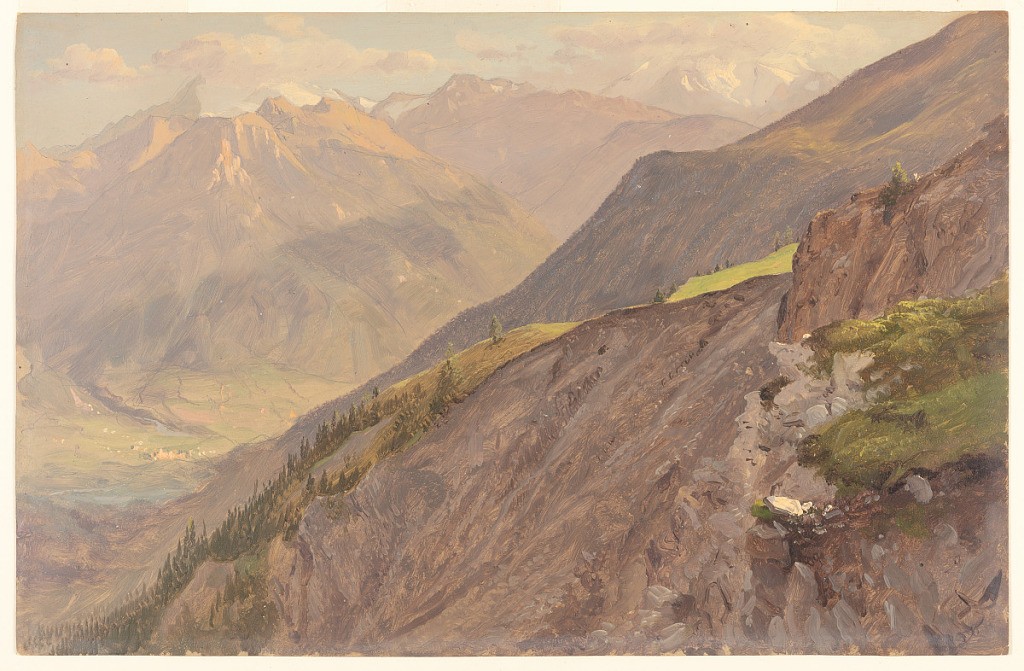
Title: Bavarian Alps near Berchtesgaden, Bavaria (Germany)
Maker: Frederic Edwin Church, American, 1826–1900
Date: June - July, 1868
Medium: Oil and graphite on tan paperboard
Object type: drawing
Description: Landscape sketch showing a view of preciptious snow-capped mountains in the Bavarian Alps, Germany, notably the Watzmann at left and possibly Hochkalter in the distance at right. Viewed from midway up a steep mountainside, the foreground consists of the various rocky washes and wooded areas that comprise the diagonal slope, which divides the composition from upper right to lower left. In the middle distance at left, the floor of a lush valley is shown with a village. The opposite side of the valley is visible in the background, made up of a bulging and rugged mountain range strewn with snowfields. At left, the Watzmann is visible with the Hoher Göll or Hochkalter obscured by clouds at right.